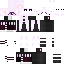
A female skeleton skin with pale skin, wearing blonde helmet dressed in a purple robe top and black pants, featuring a closed mouth.